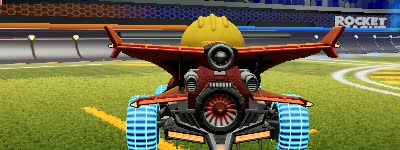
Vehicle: aftershock